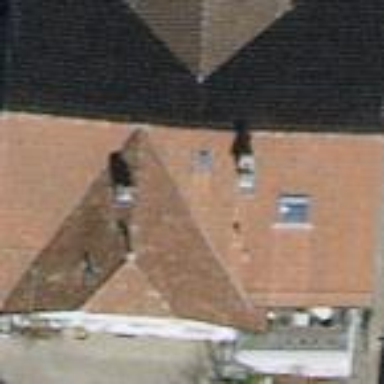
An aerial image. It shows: Detached building with half-hipped tile roof.